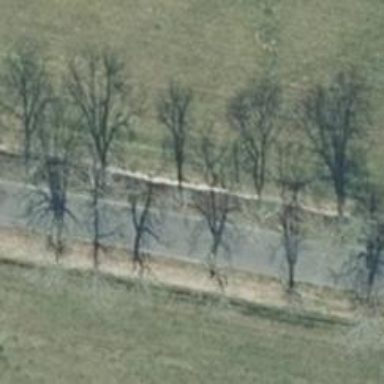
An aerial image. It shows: Avenue of deciduous broadleaved trees.